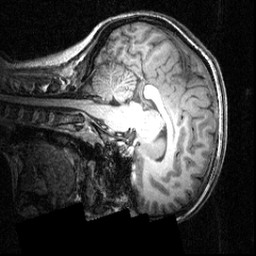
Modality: T1w
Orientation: sagittal
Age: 20
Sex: female
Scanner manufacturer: siemens
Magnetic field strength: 3.951 T
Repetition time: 1.5 s
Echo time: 0.00335 s